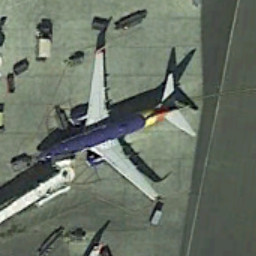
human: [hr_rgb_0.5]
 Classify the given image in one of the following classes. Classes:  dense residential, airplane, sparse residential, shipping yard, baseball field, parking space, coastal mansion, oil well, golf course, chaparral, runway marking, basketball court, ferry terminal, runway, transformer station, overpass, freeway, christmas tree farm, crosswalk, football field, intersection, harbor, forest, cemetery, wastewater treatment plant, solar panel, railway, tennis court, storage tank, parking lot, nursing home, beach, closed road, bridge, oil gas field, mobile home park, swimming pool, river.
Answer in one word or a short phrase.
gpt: airplane